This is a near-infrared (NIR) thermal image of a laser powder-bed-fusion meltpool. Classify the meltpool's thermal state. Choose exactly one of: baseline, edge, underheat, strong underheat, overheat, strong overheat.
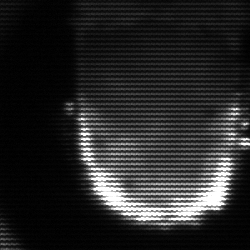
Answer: baseline